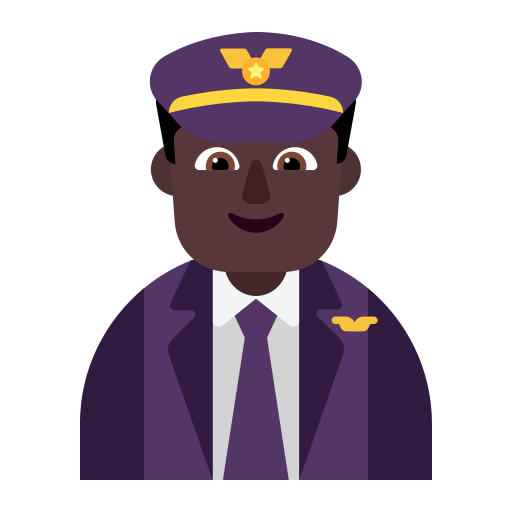
man pilot flat dark